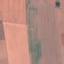
Land use / land cover class: AnnualCrop